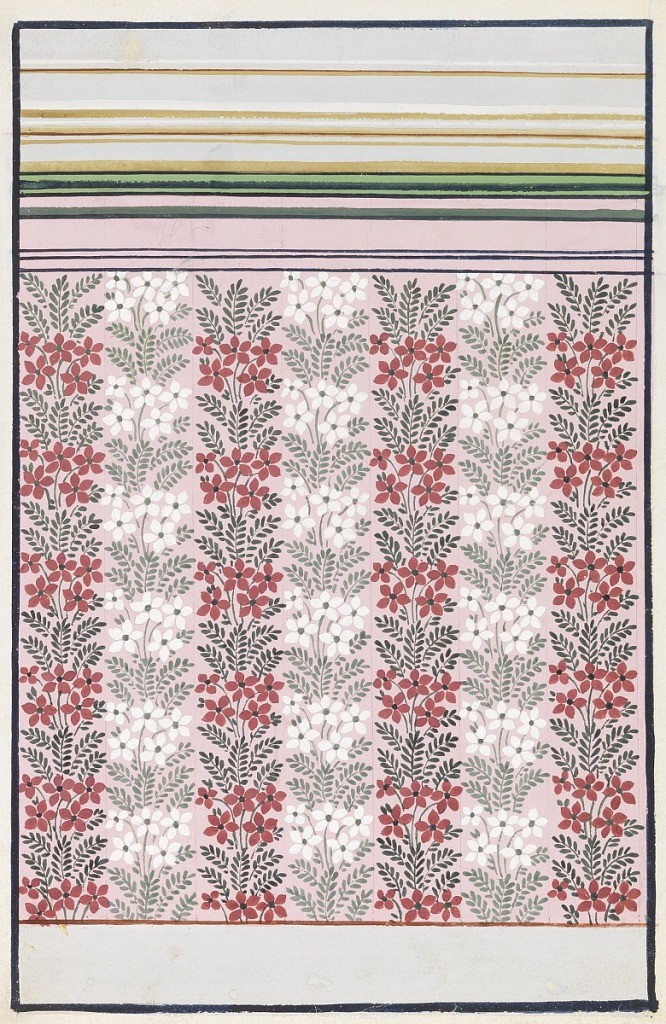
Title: Wallpaper Design
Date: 1840–60
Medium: Brush and gouache, graphite on white paper
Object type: Drawing
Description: A dado is shown at the bottom, and an entablature on top. Vertical staggered candelabra repeating a single plant motif, beneath; garlands decorate the panel.